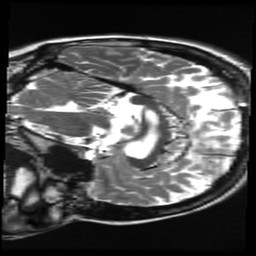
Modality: T2w
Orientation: sagittal
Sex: female
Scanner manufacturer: ge
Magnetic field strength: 3 T
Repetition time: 5 s
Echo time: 0.1015 s